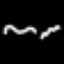
Label: squiggle